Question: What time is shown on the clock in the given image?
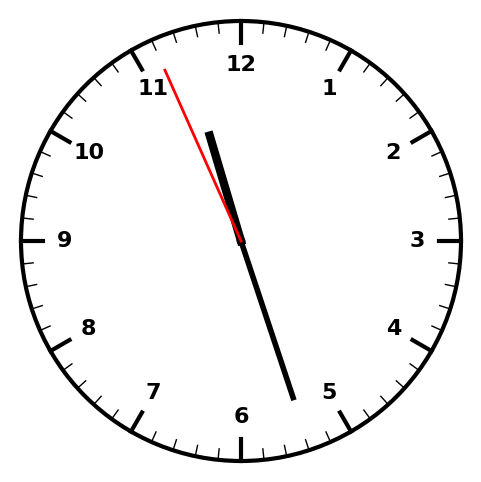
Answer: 11:26:56